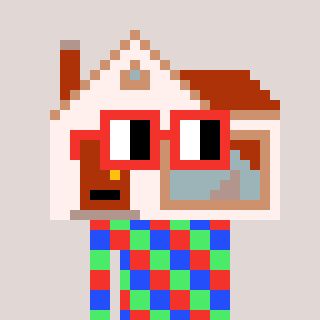
a pixel art character with square red glasses, a house-shaped head and a peachy-colored body on a warm background